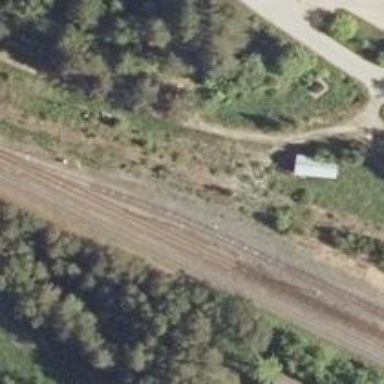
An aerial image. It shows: Left-hand railway turnout side.